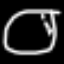
Label: clock